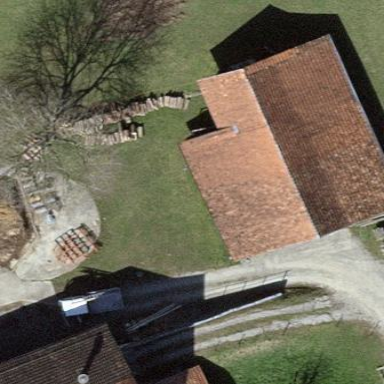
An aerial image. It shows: Building with gabled roof made of roof tiles.